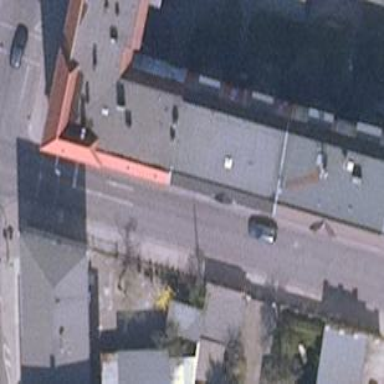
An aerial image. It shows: Pyramidal roof shapes the top of the apartments building.